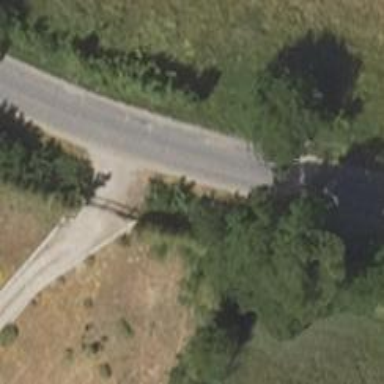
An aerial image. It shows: Paved tertiary road.